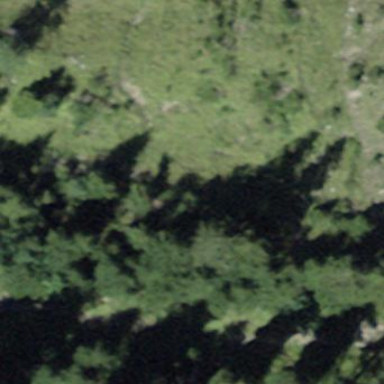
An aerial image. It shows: Forest area.